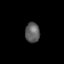
Tissue: lung
Cell type: Others
Senescence score: 0.1514
Nuclear area (px): 280
Mean DAPI intensity: 96.561